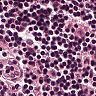
Metastatic tissue present: no